Question: I get a NullPointerException at the end of this piece of code :
'''
@Override
public final void onHandleIntent(Intent intent) {
try {
Context context = getApplicationContext();
String action = intent.getAction();
if (action.equals(INTENT_FROM_GCM_REGISTRATION_CALLBACK)) {
handleRegistration(context, intent);
} else if (action.equals(INTENT_FROM_GCM_MESSAGE)) {
// checks for special messages
String messageType =
intent.getStringExtra(EXTRA_SPECIAL_MESSAGE);
if (messageType != null) {
if (messageType.equals(VALUE_DELETED_MESSAGES)) {
String sTotal =
intent.getStringExtra(EXTRA_TOTAL_DELETED);
if (sTotal != null) {
try {
int total = Integer.parseInt(sTotal);
Log.v(TAG, "Received deleted messages " +
"notification: " + total);
onDeletedMessages(context, total);
} catch (NumberFormatException e) {
Log.e(TAG, "GCM returned invalid number of " +
"deleted messages: " + sTotal);
}
}
} else {
// application is not using the latest GCM library
Log.e(TAG, "Received unknown special message: " +
messageType);
}
} else {
onMessage(context, intent);
}
} else if (action.equals(INTENT_FROM_GCM_LIBRARY_RETRY)) {
String token = intent.getStringExtra(EXTRA_TOKEN);
if (!TOKEN.equals(token)) {
// make sure intent was generated by this class, not by a
// malicious app.
Log.e(TAG, "Received invalid token: " + token);
return;
}
// retry last call
if (GCMRegistrar.isRegistered(context)) {
GCMRegistrar.internalUnregister(context);
} else {
GCMRegistrar.internalRegister(context, mSenderId);
}
}
} finally {
// Release the power lock, so phone can get back to sleep.
// The lock is reference-counted by default, so multiple
// messages are ok.
// If onMessage() needs to spawn a thread or do something else,
// it should use its own lock.
synchronized (LOCK) {
// sanity check for null as this is a public method
if (sWakeLock != null) {
Log.v(TAG, "Releasing wakelock");
if(sWakeLock.isHeld()){
sWakeLock.release();
}
} else {
// should never happen during normal workflow
Log.e(TAG, "Wakelock reference is null");
}
}
} // NullPointerException apparently thrown here
}
'''
This is the LogCat :
'''
05-07 12:55:06.775: V/GCMBroadcastReceiver(19555): onReceive: com.google.android.c2dm.intent.RECEIVE
05-07 12:55:06.775: V/GCMBroadcastReceiver(19555): GCM IntentService class: com.predictoo.whimbee.GCMIntentService
05-07 12:55:06.775: V/GCMBaseIntentService(19555): Acquiring wakelock
05-07 12:55:06.815: D/GCMIntentService(19555): onMessage - context: android.app.Application@41aecd40
05-07 12:55:06.815: V/GCMBaseIntentService(19555): Releasing wakelock
'''
This is a screenshot of the error :

After adding a catch block, I got the actual stacktrace of the exception :
'''
05-07 14:15:38.216: W/System.err(26532): java.lang.NullPointerException: println needs a message
05-07 14:15:38.226: W/System.err(26532): at android.util.Log.println_native(Native Method)
05-07 14:15:38.226: W/System.err(26532): at android.util.Log.v(Log.java:119)
05-07 14:15:38.226: W/System.err(26532): at com.predictoo.whimbee.GCMIntentService.onMessage(GCMIntentService.java:63)
05-07 14:15:38.226: W/System.err(26532): at com.google.android.gcm.GCMBaseIntentService.onHandleIntent(GCMBaseIntentService.java:179)
05-07 14:15:38.226: W/System.err(26532): at android.app.IntentService$ServiceHandler.handleMessage(IntentService.java:65)
05-07 14:15:38.236: W/System.err(26532): at android.os.Handler.dispatchMessage(Handler.java:99)
05-07 14:15:38.236: W/System.err(26532): at android.os.Looper.loop(Looper.java:137)
05-07 14:15:38.236: W/System.err(26532): at android.os.HandlerThread.run(HandlerThread.java:60)
'''
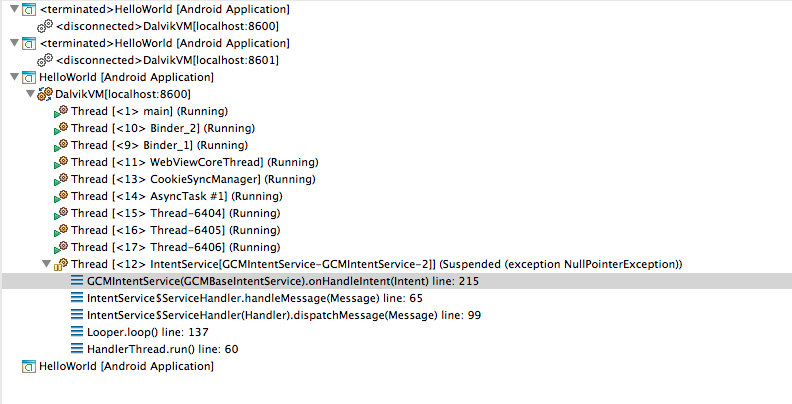
Answer: Thank you everyone for your help.
Turned out I had to add a catch block to get the actual StackTrace of the exception.
I found out it was coming from this line :
'''
Log.v(ME + ":onMessage extras ", extras.getString("message"));
'''
So obviously my extras.getString('message') was null.